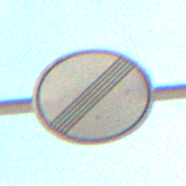
Verkehrszeichen: EndeSaemtlicherBegrenzungen
Umgebung: Outdoor, Nature
Tageszeit: MorningAfternoon
Wetter: PartlyCloudy
Licht: Natural
Jahreszeit: NotSpecified
Kontrast: HighContrast